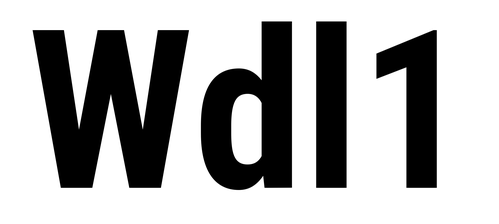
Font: Roboto_Condensed_Bold